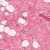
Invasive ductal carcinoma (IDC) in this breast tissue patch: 0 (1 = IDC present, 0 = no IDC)